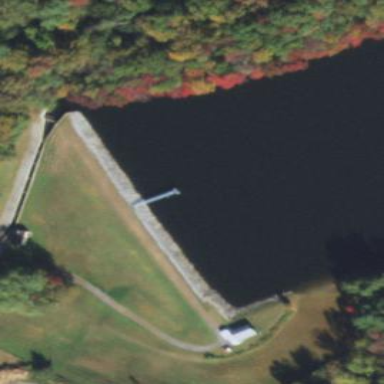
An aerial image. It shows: Dam across waterway.